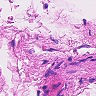
Metastatic tissue present: no